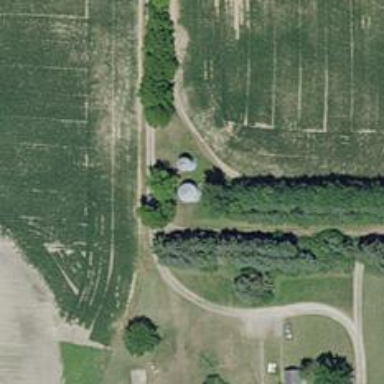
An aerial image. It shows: Silo.